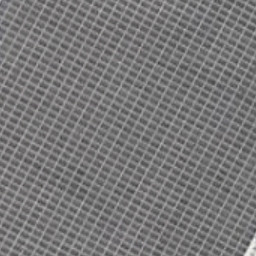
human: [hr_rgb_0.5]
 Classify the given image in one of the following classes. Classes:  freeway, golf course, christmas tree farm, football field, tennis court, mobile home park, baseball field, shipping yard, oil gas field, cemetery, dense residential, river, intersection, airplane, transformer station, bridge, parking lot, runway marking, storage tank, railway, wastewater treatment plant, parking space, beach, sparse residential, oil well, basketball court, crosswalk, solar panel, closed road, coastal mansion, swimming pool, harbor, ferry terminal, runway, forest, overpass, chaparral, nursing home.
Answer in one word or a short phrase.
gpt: solar panel